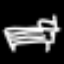
Label: bed